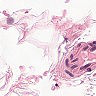
Metastatic tissue present: no